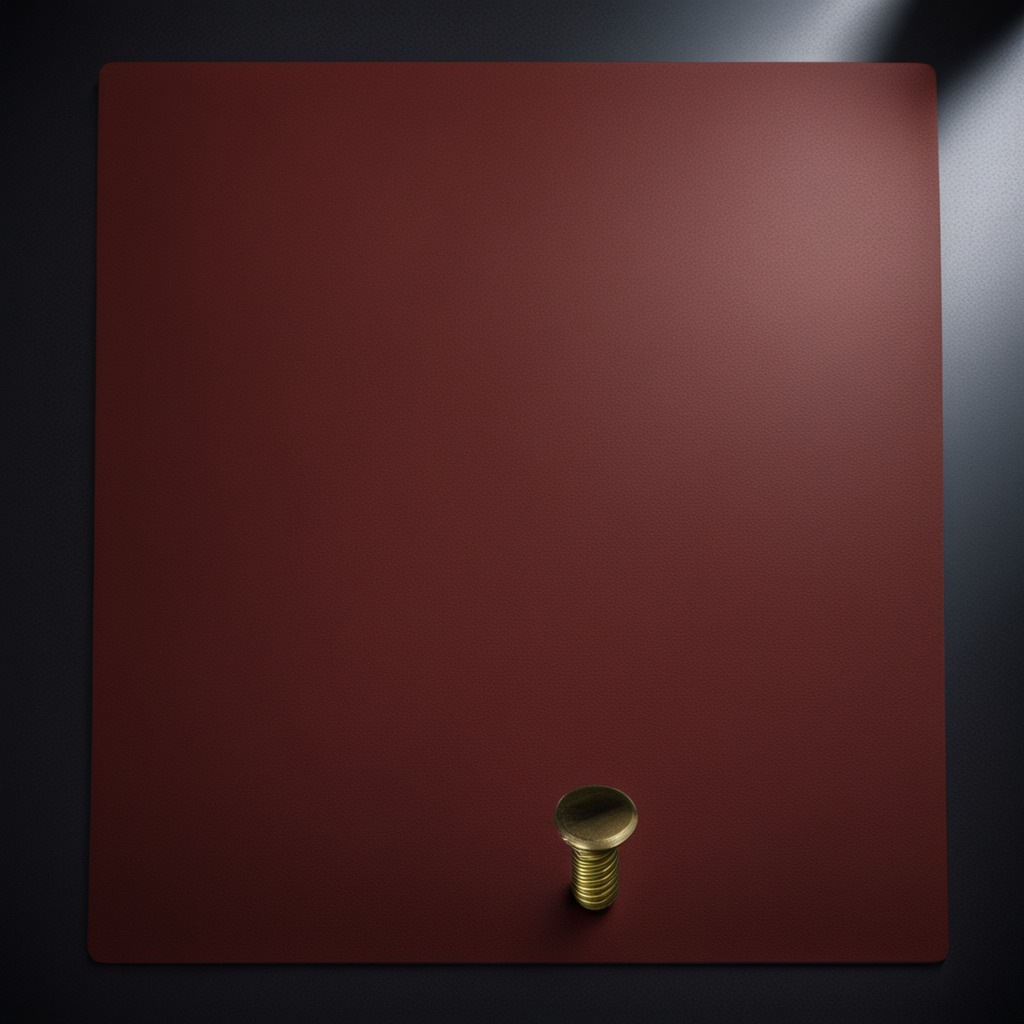
A metal screw lies on the clean granite tabletop covered with a red rubber mat inside a workshop at night dim ambient light soft shadows worn but beneath the mat